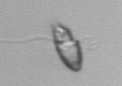
Label: Katodinium_or_Torodinium